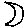
Label: moon